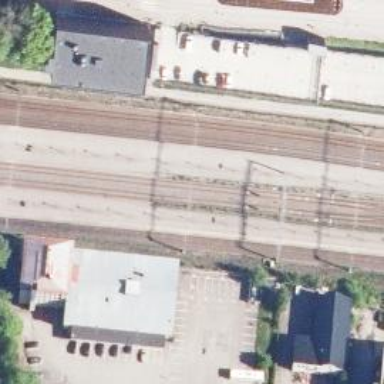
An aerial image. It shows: Railway signal.